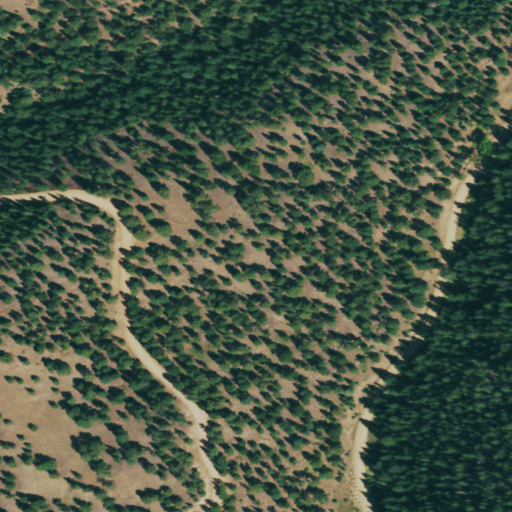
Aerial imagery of plain(s) in Colorado named Dugan Park containing evergreen forest and shrub